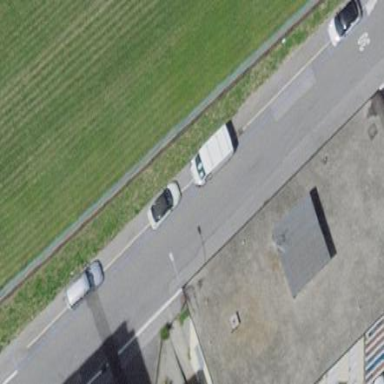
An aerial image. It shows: Parking area with surface.